Interaction volume radius: 5 \u00c5
Interaction volume height: 20 \u00c5
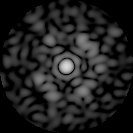
Disorder parameter: 0.7426